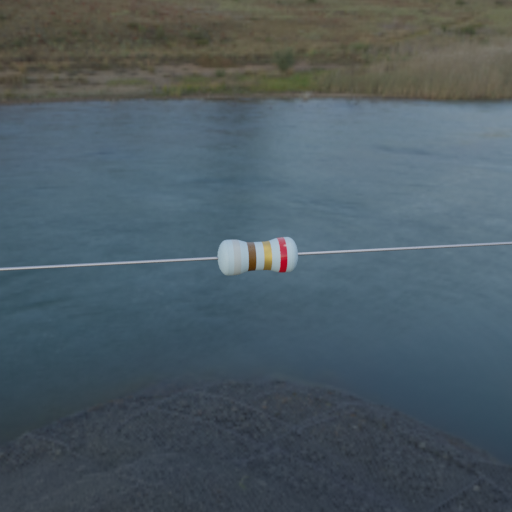
Resistor colour bands (in order): silver, brown, gold, red